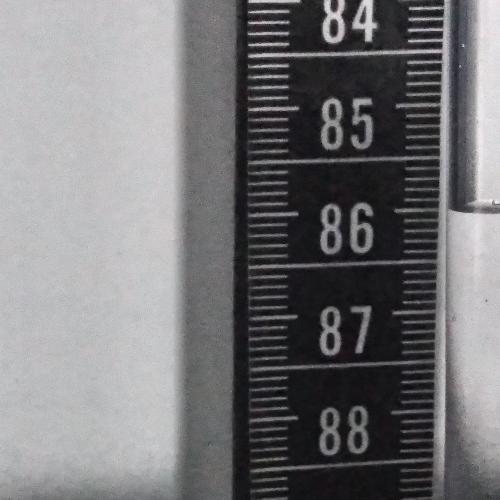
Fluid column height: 86.0 cm